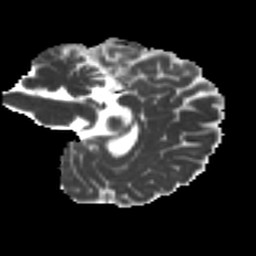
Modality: MD
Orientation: sagittal
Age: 43
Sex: female
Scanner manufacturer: ge
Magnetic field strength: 3 T
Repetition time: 7.8 s
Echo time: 0.0606 s